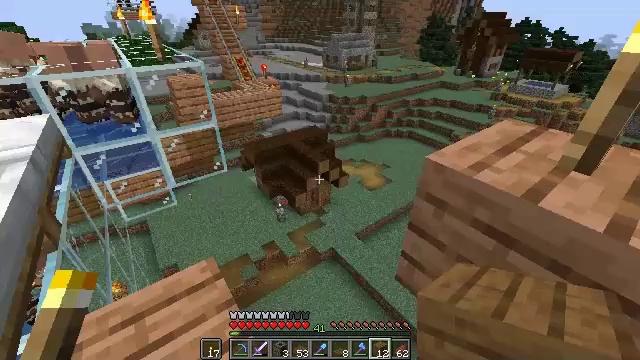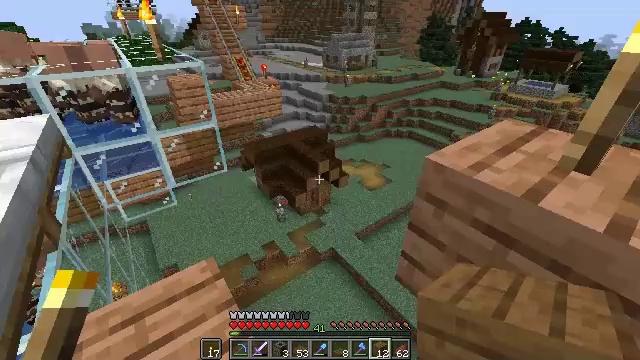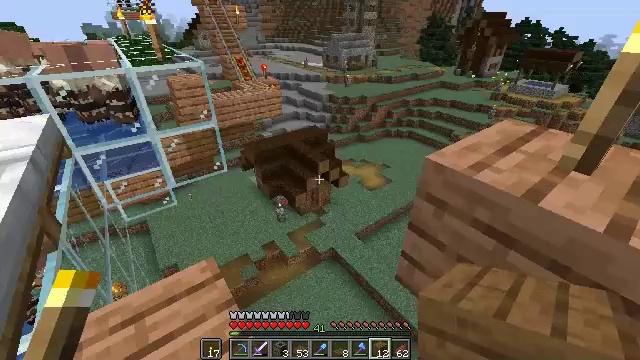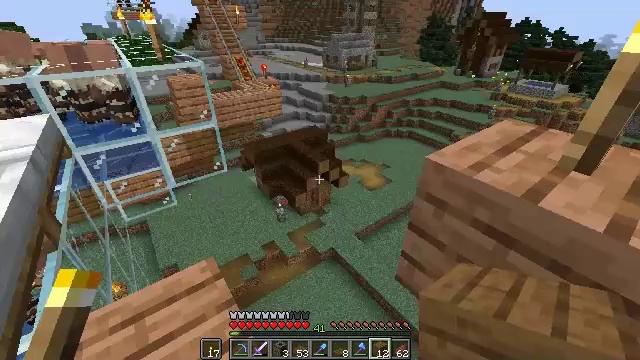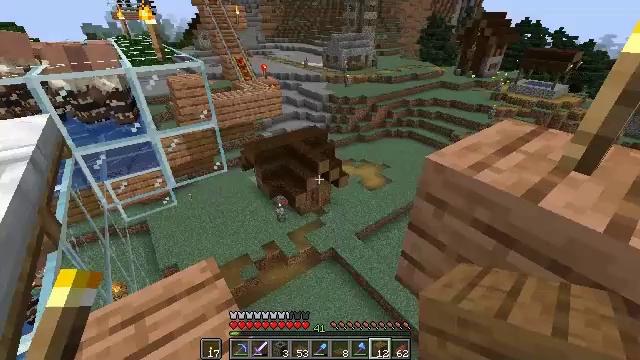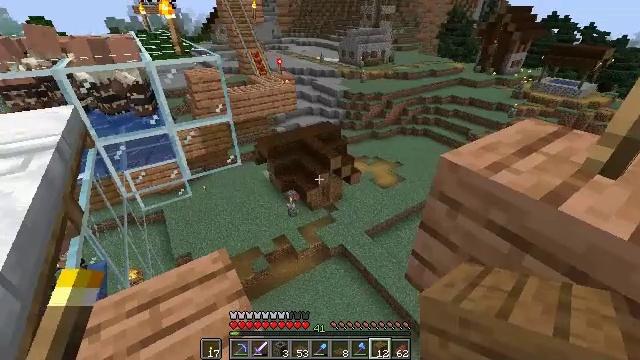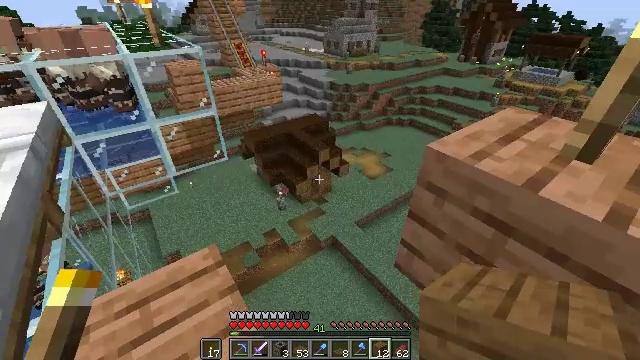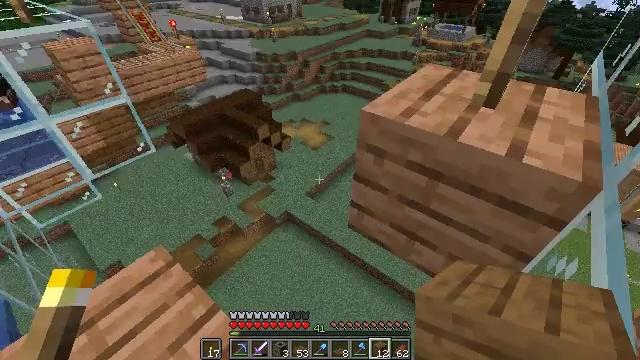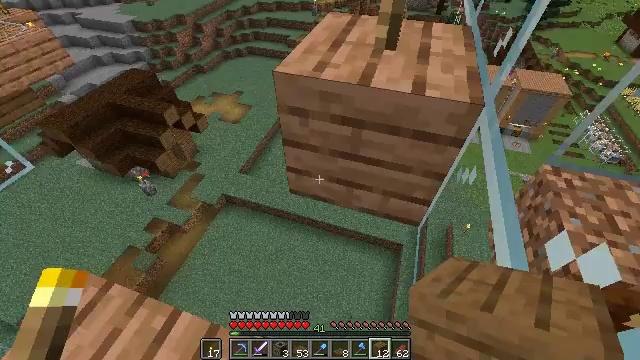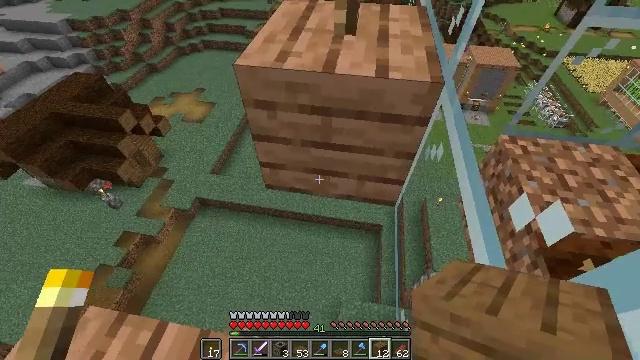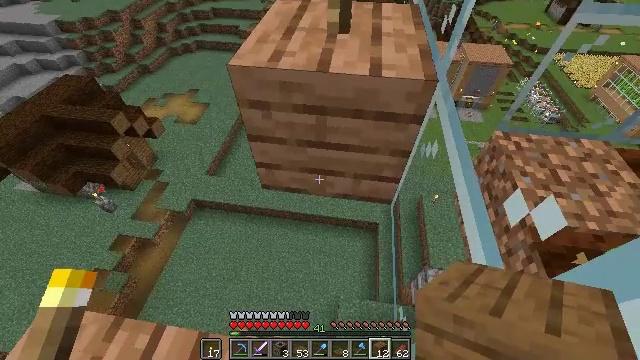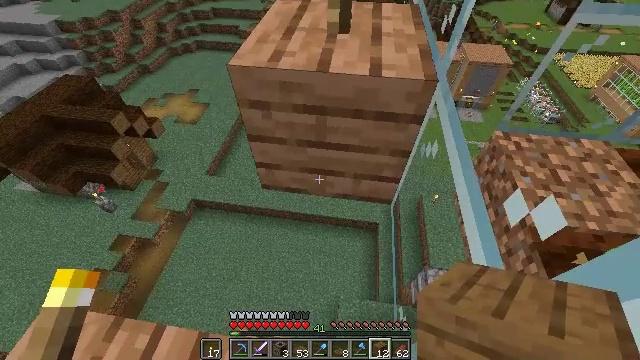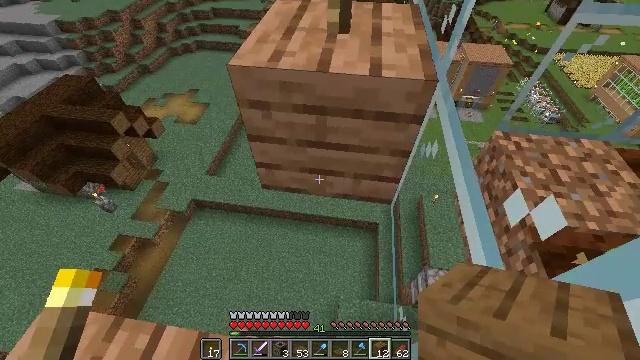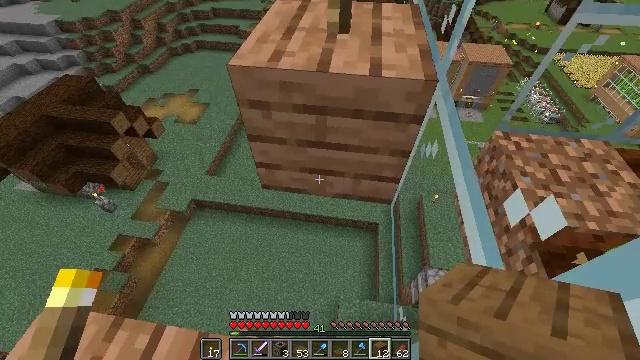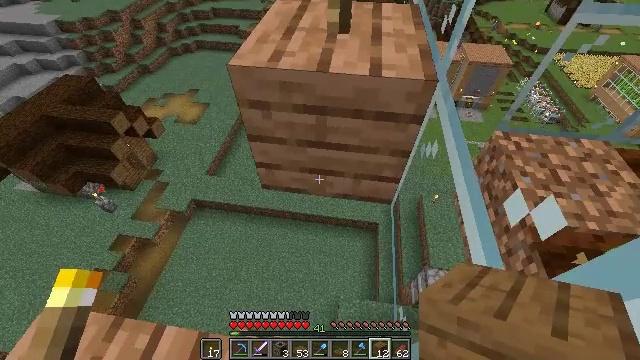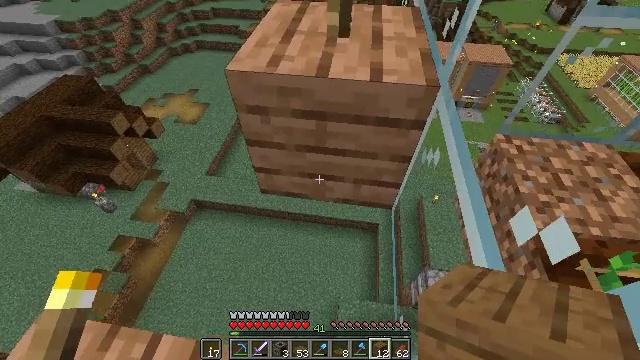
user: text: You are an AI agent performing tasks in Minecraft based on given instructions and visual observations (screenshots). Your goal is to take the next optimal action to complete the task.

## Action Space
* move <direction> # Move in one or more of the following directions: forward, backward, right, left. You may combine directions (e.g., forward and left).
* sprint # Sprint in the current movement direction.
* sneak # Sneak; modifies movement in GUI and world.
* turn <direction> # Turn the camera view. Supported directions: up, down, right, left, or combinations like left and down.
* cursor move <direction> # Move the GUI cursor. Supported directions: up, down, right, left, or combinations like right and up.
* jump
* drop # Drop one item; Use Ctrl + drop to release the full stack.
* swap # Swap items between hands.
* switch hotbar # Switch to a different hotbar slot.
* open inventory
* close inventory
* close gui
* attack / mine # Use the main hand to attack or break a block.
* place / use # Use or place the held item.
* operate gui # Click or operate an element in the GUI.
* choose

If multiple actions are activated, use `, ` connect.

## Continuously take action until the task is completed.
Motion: motion action
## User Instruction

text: Put iron ingots in the crafting grid to craft a minecart.
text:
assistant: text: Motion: no_op
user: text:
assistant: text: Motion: no_op
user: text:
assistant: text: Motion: no_op
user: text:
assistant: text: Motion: no_op
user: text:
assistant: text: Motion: turn left
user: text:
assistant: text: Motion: turn right and down
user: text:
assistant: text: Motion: turn right and down
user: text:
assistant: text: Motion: turn right and down
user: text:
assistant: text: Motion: turn right and down
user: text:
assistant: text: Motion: turn right
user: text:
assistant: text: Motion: no_op
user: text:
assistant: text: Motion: no_op
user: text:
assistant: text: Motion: no_op
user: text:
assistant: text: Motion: no_op
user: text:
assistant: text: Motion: move forward
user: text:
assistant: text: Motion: move forward
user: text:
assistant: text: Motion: move forward
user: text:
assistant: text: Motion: move forward, turn right and down
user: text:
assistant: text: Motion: move forward, turn right and down
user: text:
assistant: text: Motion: move forward, turn right and down
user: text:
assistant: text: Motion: turn right and down
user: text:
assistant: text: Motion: turn right and down
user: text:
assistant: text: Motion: turn down
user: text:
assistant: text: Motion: no_op
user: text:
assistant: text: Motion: turn left and down
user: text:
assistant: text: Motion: turn left
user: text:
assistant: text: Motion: no_op
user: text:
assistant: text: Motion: no_op
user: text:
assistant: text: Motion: no_op
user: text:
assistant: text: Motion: turn down